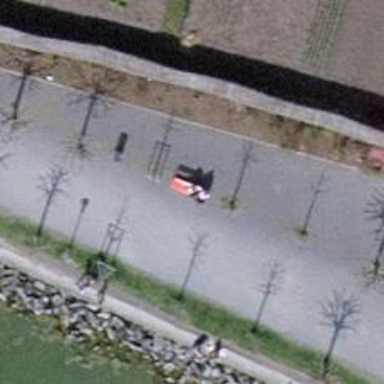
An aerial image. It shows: Red bench.